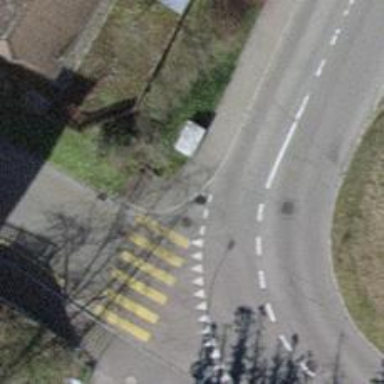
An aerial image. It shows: Raised kerb.